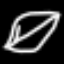
Label: leaf